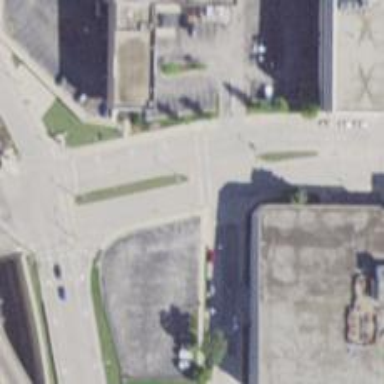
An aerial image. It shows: Tertiary road with separate sidewalk.